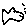
Label: fish